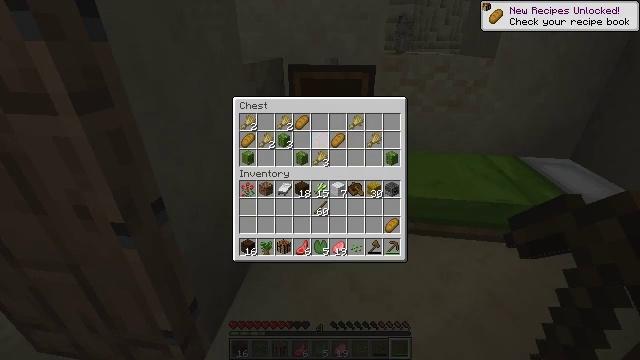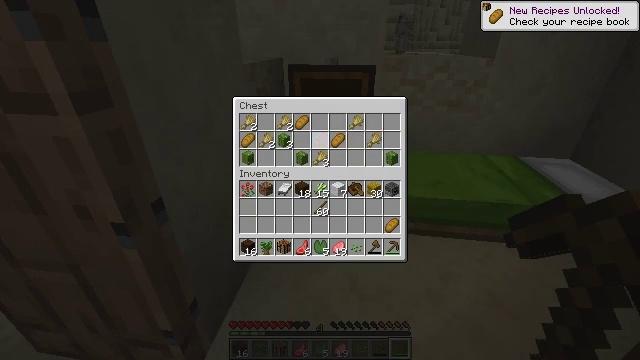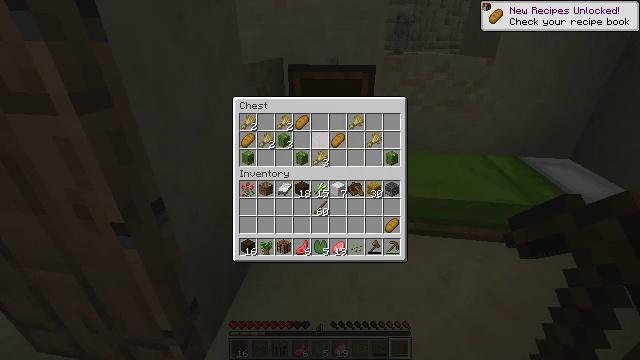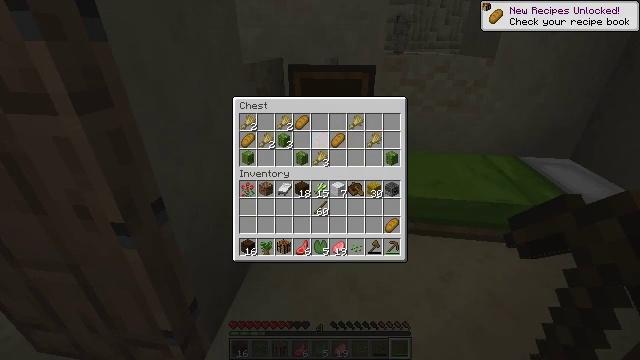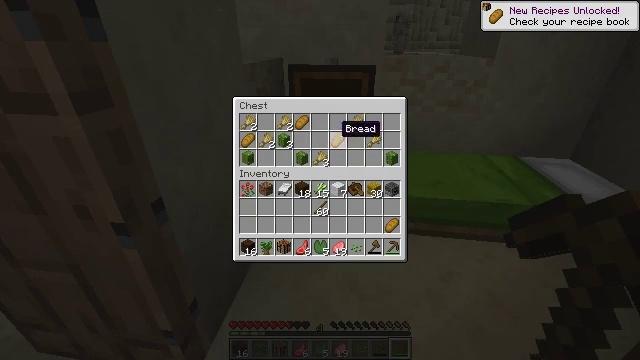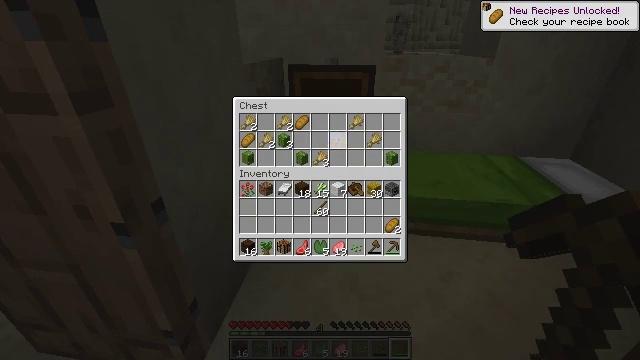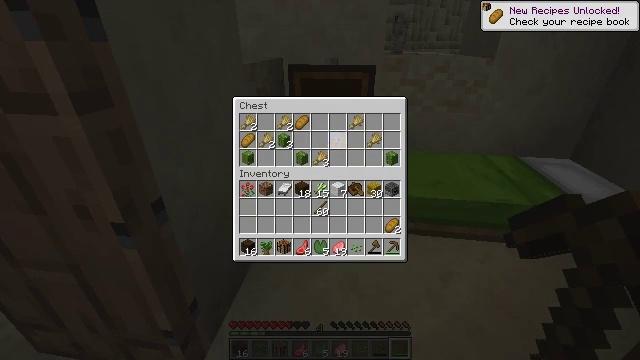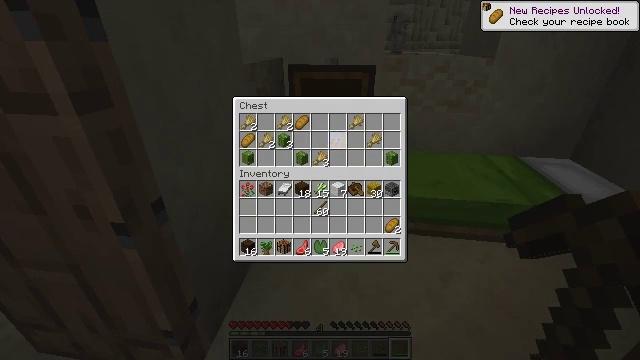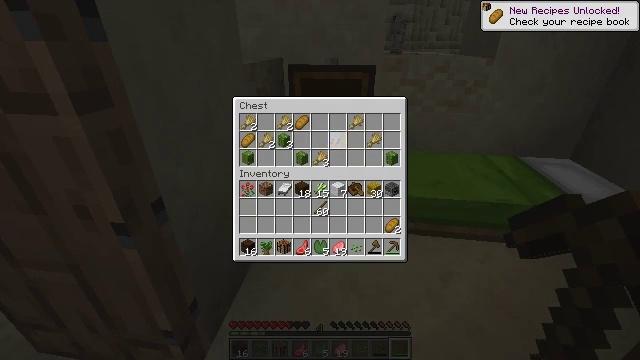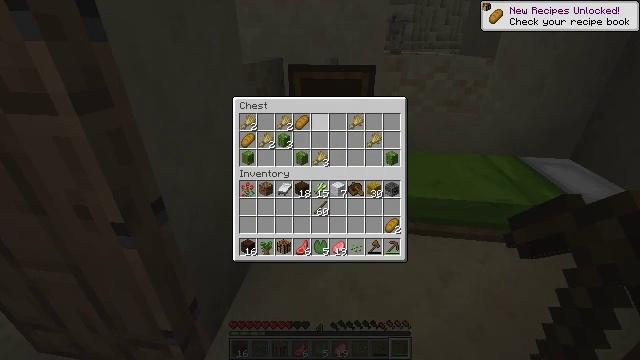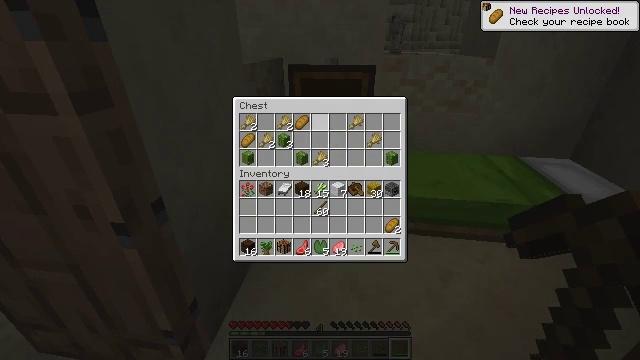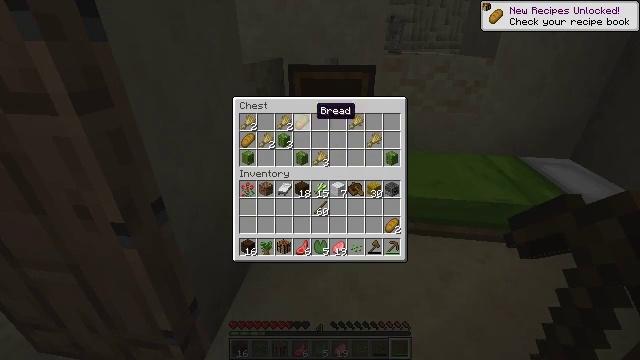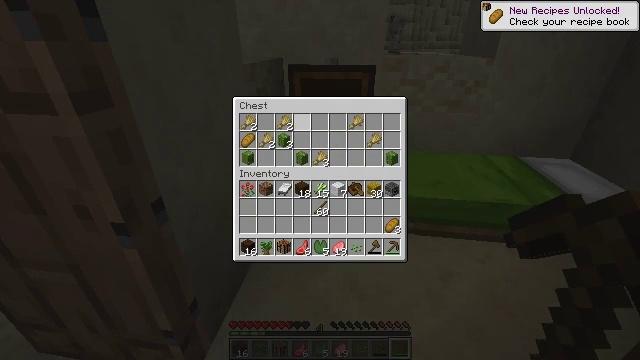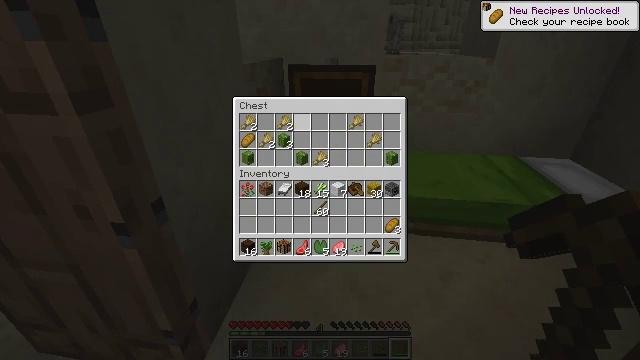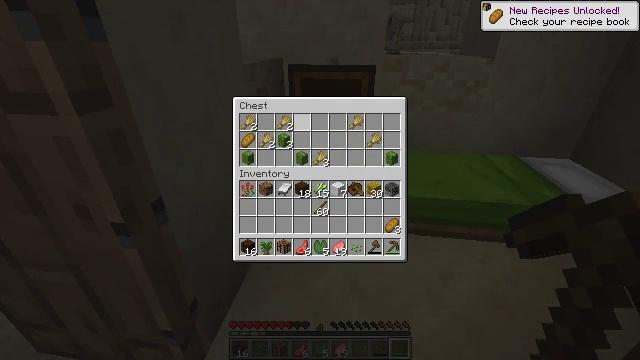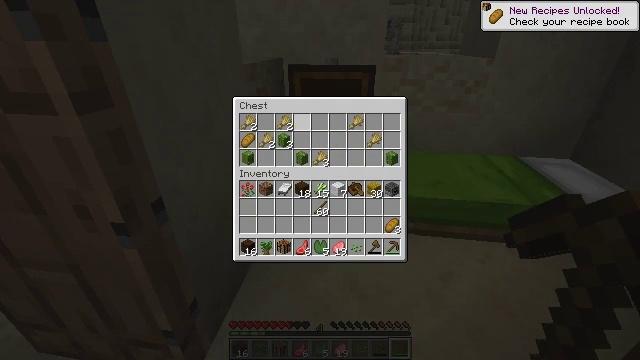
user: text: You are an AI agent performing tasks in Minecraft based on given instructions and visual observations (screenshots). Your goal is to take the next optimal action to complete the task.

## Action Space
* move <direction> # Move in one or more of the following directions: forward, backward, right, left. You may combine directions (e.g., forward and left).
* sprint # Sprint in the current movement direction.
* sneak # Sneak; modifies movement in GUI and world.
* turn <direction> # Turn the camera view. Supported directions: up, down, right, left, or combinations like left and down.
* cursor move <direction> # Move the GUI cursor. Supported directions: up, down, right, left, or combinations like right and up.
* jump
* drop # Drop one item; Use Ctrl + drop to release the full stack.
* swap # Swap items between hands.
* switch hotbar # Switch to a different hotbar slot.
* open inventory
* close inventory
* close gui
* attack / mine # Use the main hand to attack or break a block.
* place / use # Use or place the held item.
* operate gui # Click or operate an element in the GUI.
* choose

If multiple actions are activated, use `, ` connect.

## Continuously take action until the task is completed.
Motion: motion action
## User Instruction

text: Collect the potted cactus for your inventory.
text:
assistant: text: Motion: sneak
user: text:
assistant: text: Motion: sneak
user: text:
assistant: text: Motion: sneak
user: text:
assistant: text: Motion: sneak
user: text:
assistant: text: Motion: sneak, operate gui
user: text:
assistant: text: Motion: sneak, operate gui
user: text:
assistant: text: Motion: sneak, operate gui
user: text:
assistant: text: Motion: sneak
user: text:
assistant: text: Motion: sneak, cursor move left and up
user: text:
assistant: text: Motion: sneak, cursor move left and up
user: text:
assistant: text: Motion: sneak
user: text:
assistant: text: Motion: sneak, operate gui
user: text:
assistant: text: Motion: sneak, operate gui
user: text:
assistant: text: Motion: sneak, operate gui
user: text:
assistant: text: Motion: sneak
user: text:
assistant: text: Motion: sneak
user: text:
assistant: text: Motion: sneak, cursor move left
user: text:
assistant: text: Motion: sneak, cursor move left
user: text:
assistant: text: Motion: sneak, cursor move left
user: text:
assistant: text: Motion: sneak
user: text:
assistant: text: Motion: sneak
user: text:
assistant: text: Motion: sneak
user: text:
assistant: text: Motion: sneak, operate gui
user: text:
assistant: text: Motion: sneak, operate gui
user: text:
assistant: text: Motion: sneak, operate gui
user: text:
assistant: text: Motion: sneak, cursor move right
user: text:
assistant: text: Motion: sneak, cursor move right and up
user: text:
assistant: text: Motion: sneak, operate gui
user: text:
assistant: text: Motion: sneak, operate gui
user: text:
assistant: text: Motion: sneak, operate gui